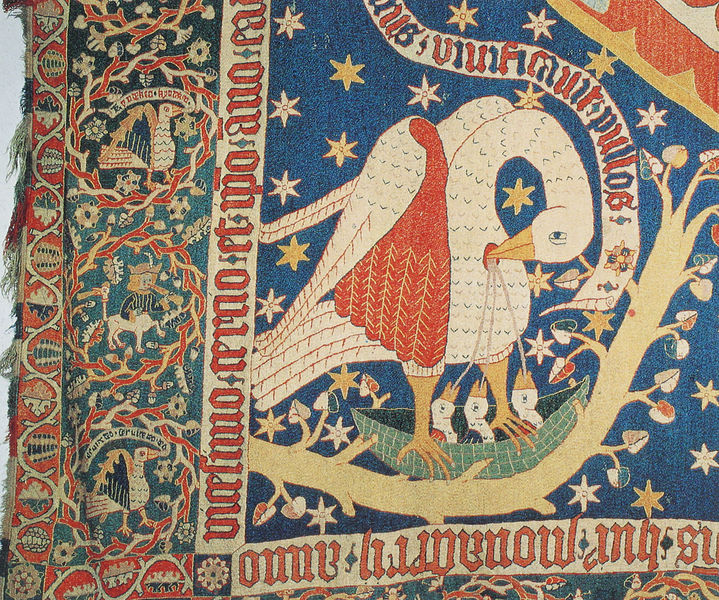
Titel: Der Osterteppich
Institution: Hamburg, Museum für Kunst und Gewerbe
Schlagwörter: adler, baum, blau, blätter, flügel, vogel, weiß, gelb, grün, äste, rot, ornament, teppich, ast, kind, pflanze, ranken, schrift, gans, schnabel, schwan, wandteppich, verzierung, junge, blut, stern, zweig, sterne, text, pelikan, knospen, nest, ornamentik, tapiserie, asr, vogelnest, gebebt